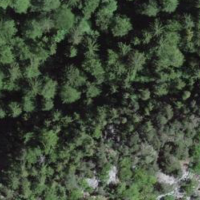
EUNIS habitat code: 44
Species observed at this site:
Huperzia selago